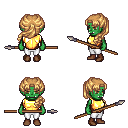
a pixel art fantasy rpg character, female body template, orc, green skin, gold chest armor, white pants, light blonde princess hairstyle, brown shoes, spear, four views (front, back, left, right), 2x2 character sprite sheet, small pixel art, hard edges, no anti-aliasing